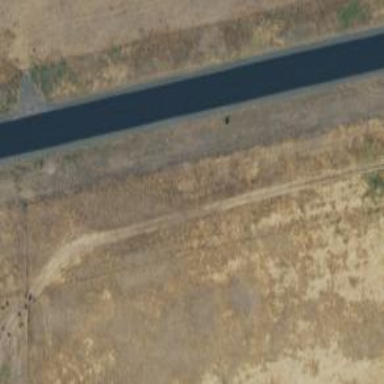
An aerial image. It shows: Abandoned road.